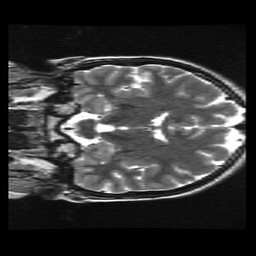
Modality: T2w
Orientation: coronal
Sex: female
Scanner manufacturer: ge
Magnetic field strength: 3 T
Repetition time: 5 s
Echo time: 0.1015 s